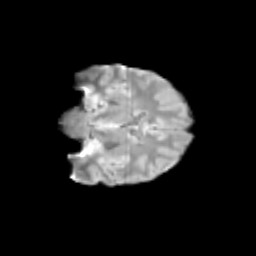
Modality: T2w
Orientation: coronal
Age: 12
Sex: female
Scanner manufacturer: siemens
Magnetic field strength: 3 T
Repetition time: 3.8 s
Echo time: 0.07 s